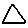
Label: triangle